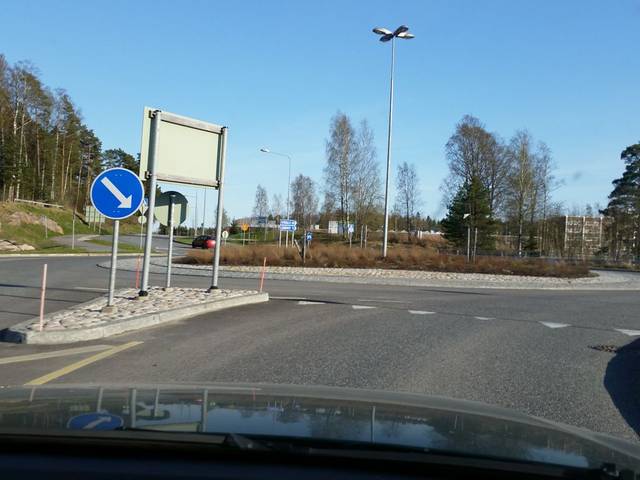
Region: Finland
Coordinates: 60.133, 24.511